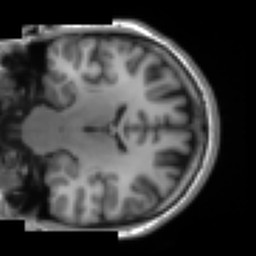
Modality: T1w
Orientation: coronal